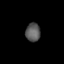
Tissue: lung
Cell type: Others
Senescence score: 0.2336
Nuclear area (px): 269
Mean DAPI intensity: 88.115